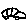
Label: car